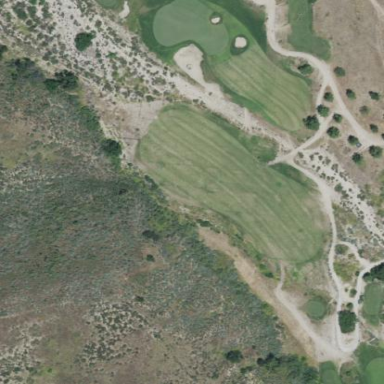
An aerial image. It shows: Golf fairway surrounded by grass.